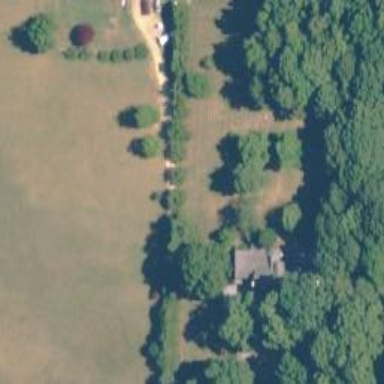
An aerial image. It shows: Driveway.